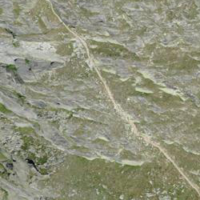
EUNIS habitat code: 48
Species observed at this site:
Aglais urticae